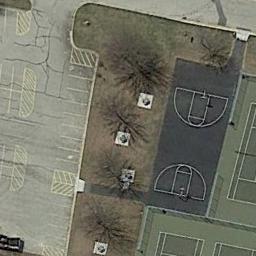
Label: basketball_court